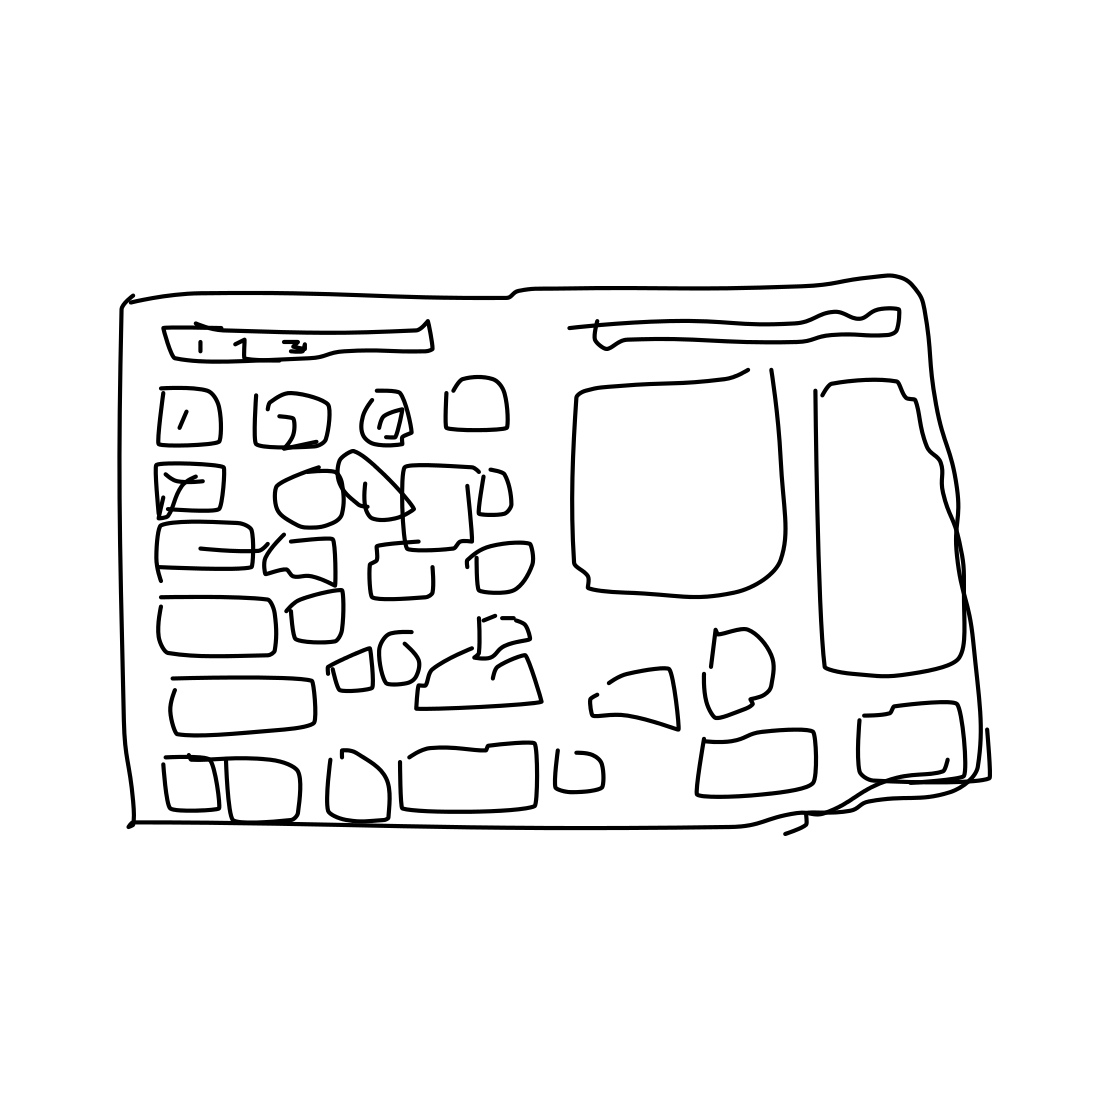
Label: keyboard